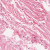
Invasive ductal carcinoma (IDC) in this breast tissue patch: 0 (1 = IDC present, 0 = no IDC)